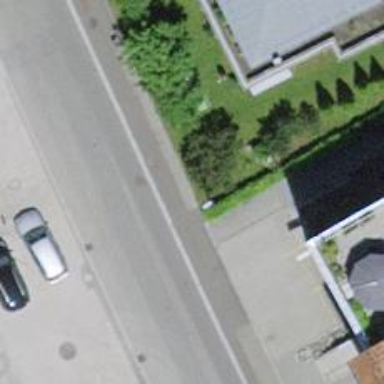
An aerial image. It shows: Asphalt sidewalk.